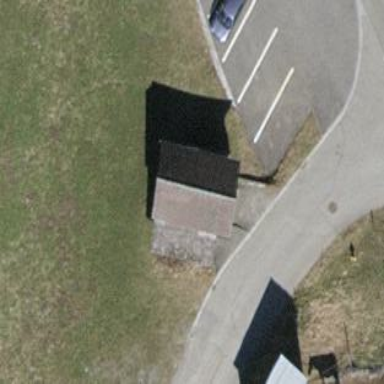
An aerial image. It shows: Shed building.